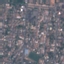
Land use / land cover: Residential